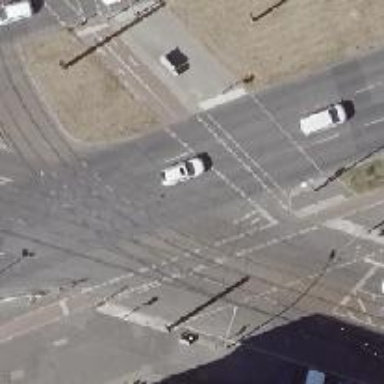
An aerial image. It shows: Tram crossing on the railway.